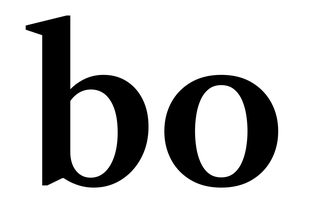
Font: LibreCaslonText_SemiBold